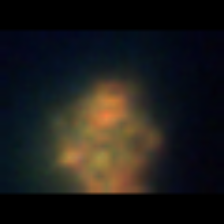
Taxon: Unknown_detritus
Group: Unknown